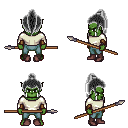
a pixel art fantasy rpg character, male body template, orc, green skin, white long-sleeve shirt, teal pants, gray long topknot hairstyle, cloth bracers, maroon shoes, spear, four views (front, back, left, right), 2x2 character sprite sheet, small pixel art, hard edges, no anti-aliasing